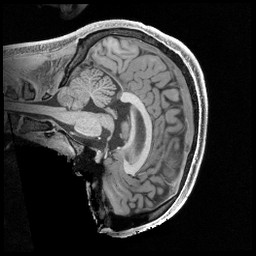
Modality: T1w
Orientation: sagittal
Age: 21
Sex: male
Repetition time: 2.4 s
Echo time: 0.00222 s